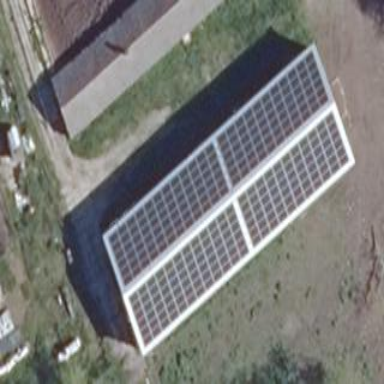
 consisting of solar photovoltaic panels."